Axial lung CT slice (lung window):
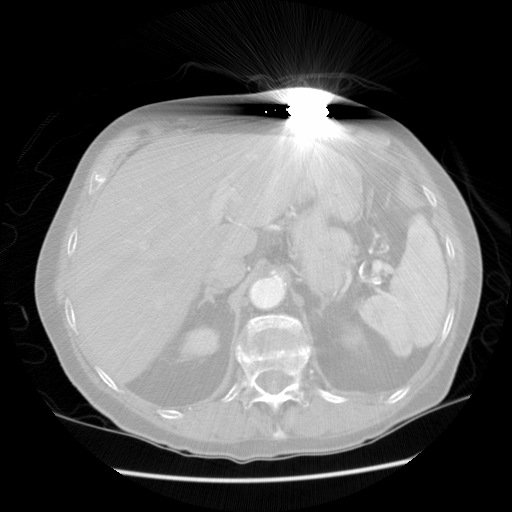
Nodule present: no